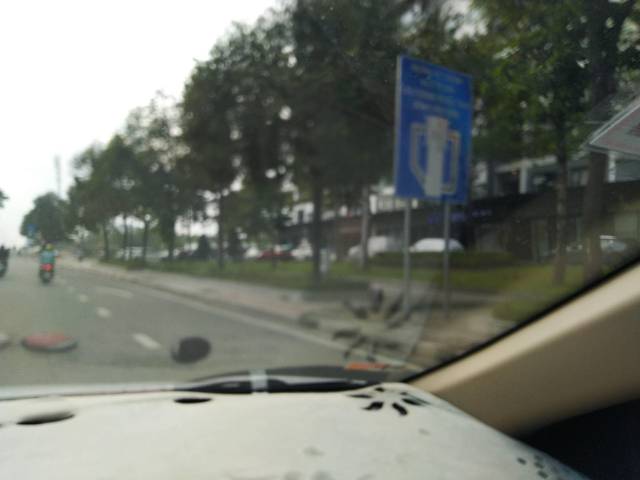
Region: Vietnam
Coordinates: 10.78, 106.736